Question: Folder with program:
'''
C:\ProgramFolder
'''
In folder there is a package with classes:
'''
com\mysite\my_program
'''
Main class name:
'''
Program.class
'''
... or fullname:
'''
com.mysite.my_program.Program
'''
In the root folder there is manifest file with content:
'''
Manifest-Version: 1.0
Main-Class: com.mysite.my_program.Program
'''
And I'm making jar-file:
'''
jar cmf MANIFEST.MF my_program.jar com\mysite\my_program\*.class
'''
and trying to lunch it:
'''
java -jar my_program.jar -a -b -c http://google.com/ google
'''
this:
'''
-a -b -c http://google.com/
'''
are paramerts to my program. Tesult is the same without them.
And I'am getting error:
'''
Couldn't find or load main class Tsjar
'''
In real program manifest file looks like this:

So, I don't know why
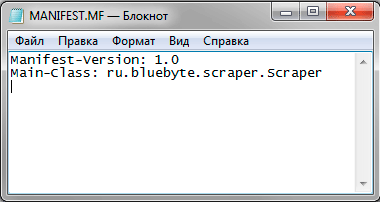
Answer: EDIT
actually the jar m will add that into the right location, but you are missing Class-Path: